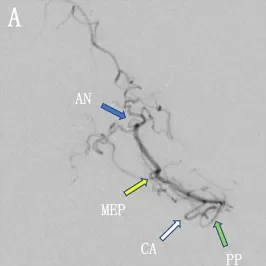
Ultra-selective digital subtracted angiography (DSA) at the plexal point (PP). In the operation showed a large capsulothalamic artery arising at the PP.
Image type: radiology (ct)